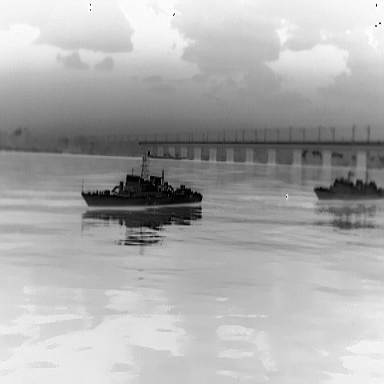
There are two warships in the infrared image.